Question:
I want to make a dummy payment gateway to test my project. I got to know about the paypal sandbox account through google.
And about creating buyer/seller accounts for testing.But couldn't find any option to create a developer account. The screenshots I have incuded are from different signup pages I came accoss.
But all of them require a compulsary state, city, ZIP code and phone no.
And since i am a non-US user to the form doesn't has my city listed.
Any suggestions?
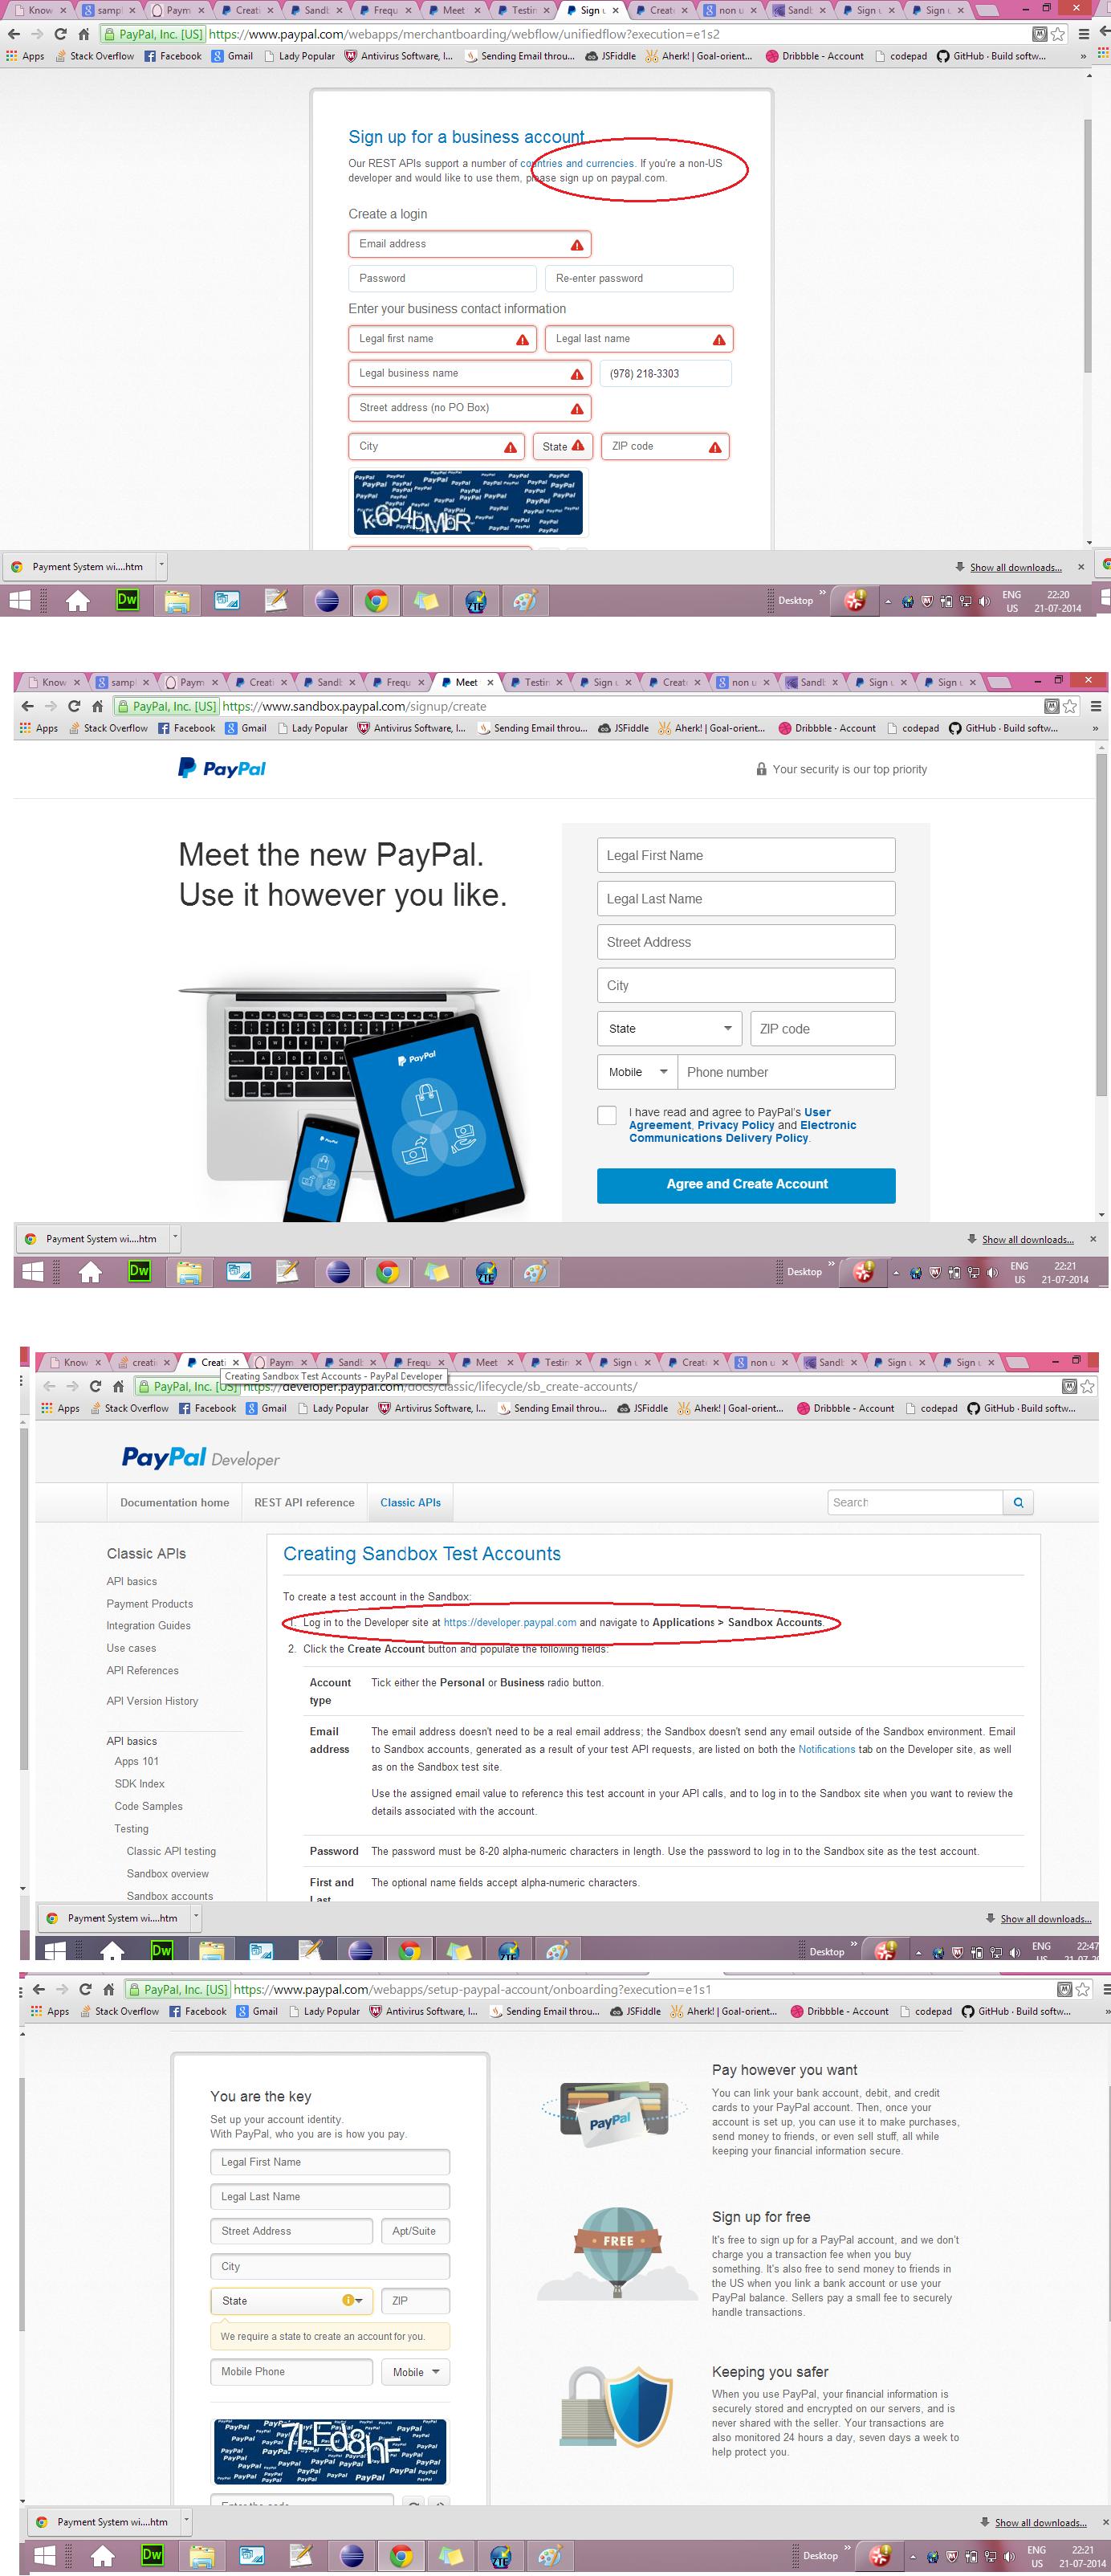
Answer: As far as I am aware you can use your normal PayPal account to Log into the <URL>.
I do know of another link for setting up sandbox accounts <URL> Go there and click Sign up for free and you will be able to signup for different account for different country. Please note though this is on there sandbox site so perseverance is sometimes necessary as it may time-out.
There is one more option, but it is naughty. If you have found the American development signup and it is just for testing. You could always Google american details that will pass the basic checks and mix and match a made up address, although I do not advise you do this.